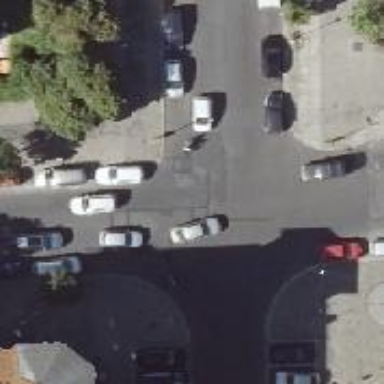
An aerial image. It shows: Residential road with asphalt surface and separate sidewalks. Parking is available on both sides of the street.